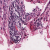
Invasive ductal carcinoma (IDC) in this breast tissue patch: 1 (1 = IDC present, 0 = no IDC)